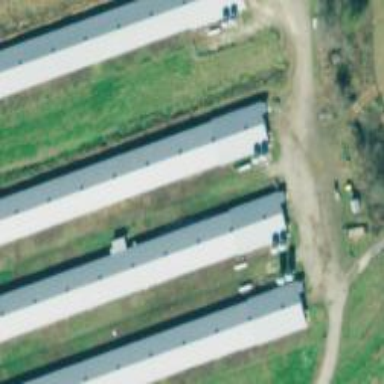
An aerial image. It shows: Poultry farmyard is depicted in the image.